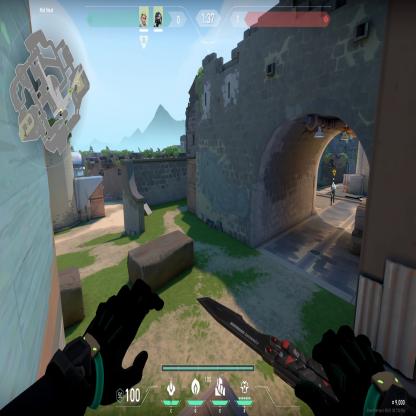
Label: teammate